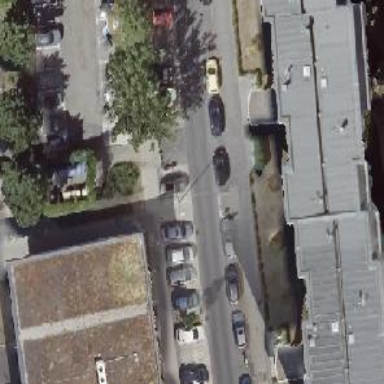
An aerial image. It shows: Residential street with parallel parking on the left side and street side parking on the right. The sidewalk on the left has concrete surface.